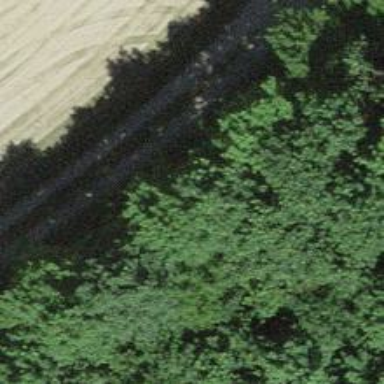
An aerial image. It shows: Track with grade 1 quality.